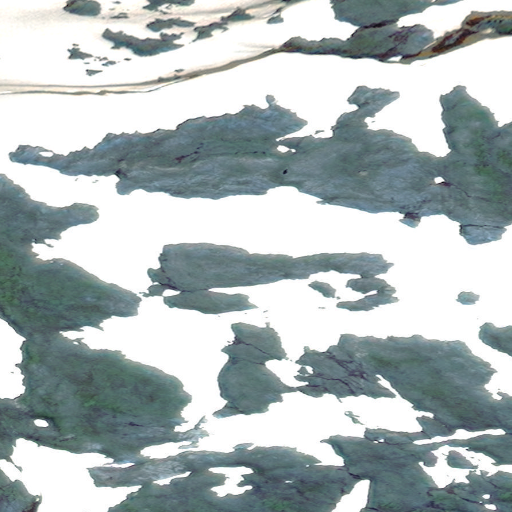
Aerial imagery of mountain in Alaska named Henry Peak containing only unknown